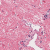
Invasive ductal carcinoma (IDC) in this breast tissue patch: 0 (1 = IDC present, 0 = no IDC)